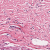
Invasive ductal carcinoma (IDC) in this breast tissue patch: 0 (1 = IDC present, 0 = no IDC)